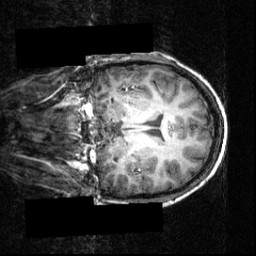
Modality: T1w
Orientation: coronal
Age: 16
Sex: male
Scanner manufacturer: siemens
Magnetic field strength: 3.951 T
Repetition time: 1.5 s
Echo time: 0.00335 s